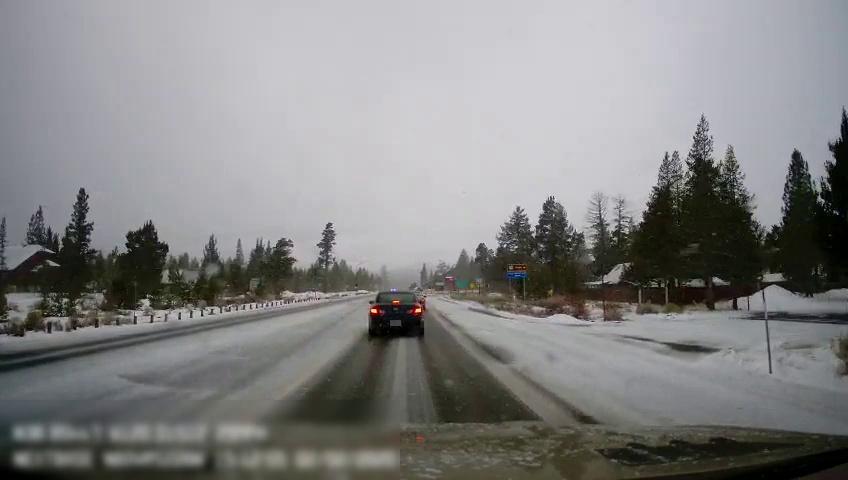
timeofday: Day
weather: Snowy
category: Drivable Space
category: Vehicles | Car
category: Vehicles | Car
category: Traffic | Signs
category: Traffic | Signs
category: Traffic | Signs